Question: Max offer?
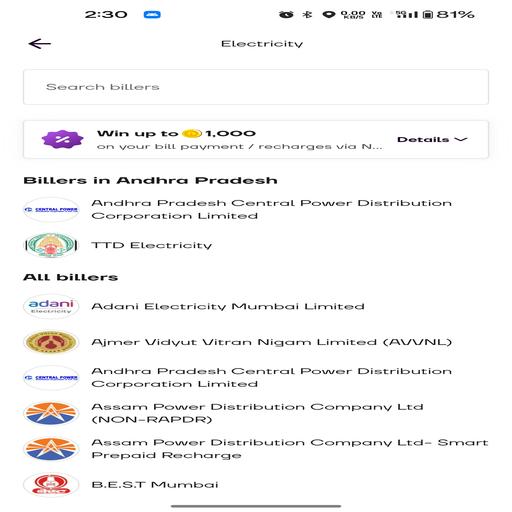
Answer: 1000